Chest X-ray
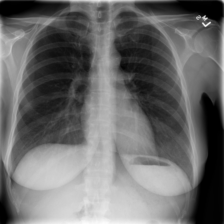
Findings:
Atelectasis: negative
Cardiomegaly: negative
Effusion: negative
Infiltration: negative
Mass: negative
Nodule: negative
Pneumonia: negative
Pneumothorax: negative
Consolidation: negative
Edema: negative
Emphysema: negative
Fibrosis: negative
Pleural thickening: negative
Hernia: negative